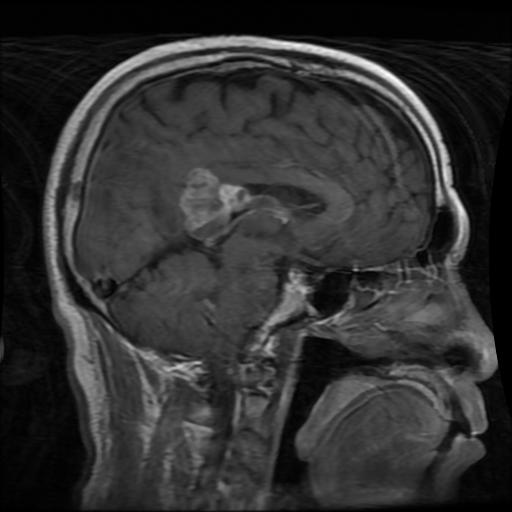
Label: glioma